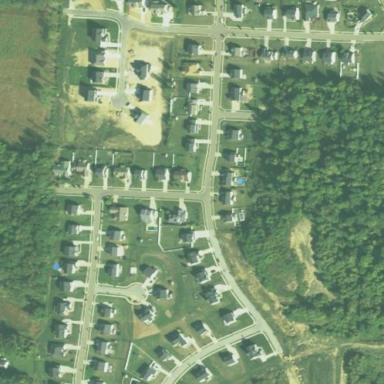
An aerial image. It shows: Single-family residential area.